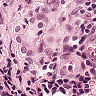
Metastatic tissue present: yes